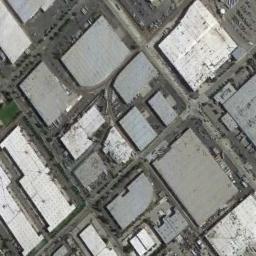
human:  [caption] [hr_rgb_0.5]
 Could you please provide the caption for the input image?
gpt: There are many paths around the industrial area .

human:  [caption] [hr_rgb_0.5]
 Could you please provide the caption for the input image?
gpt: Neatly planned factories and roads in an industrial area with green belts .

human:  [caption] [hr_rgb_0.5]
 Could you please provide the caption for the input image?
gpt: Many houses of different shapes are in the industrial area .

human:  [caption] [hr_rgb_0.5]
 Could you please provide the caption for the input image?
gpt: There are some gray buildings and white buildings on the industrial area .

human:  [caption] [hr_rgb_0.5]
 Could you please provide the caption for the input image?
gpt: The industrial area has some neatly arranged workshops of different sizes and some roads go through the industrial area .